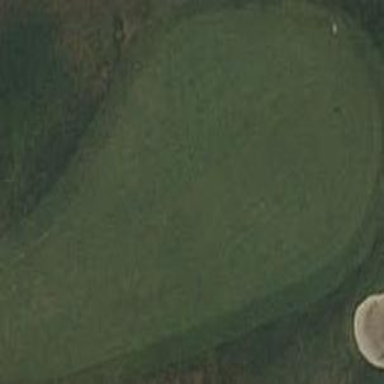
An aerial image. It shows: Golf green.